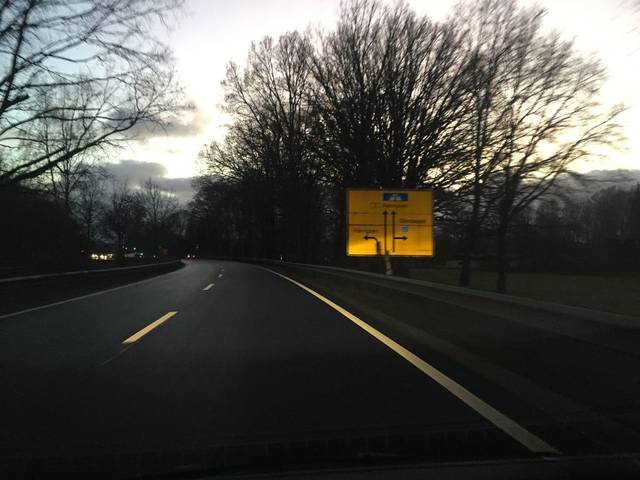
Region: Germany
Coordinates: 52.526, 10.034